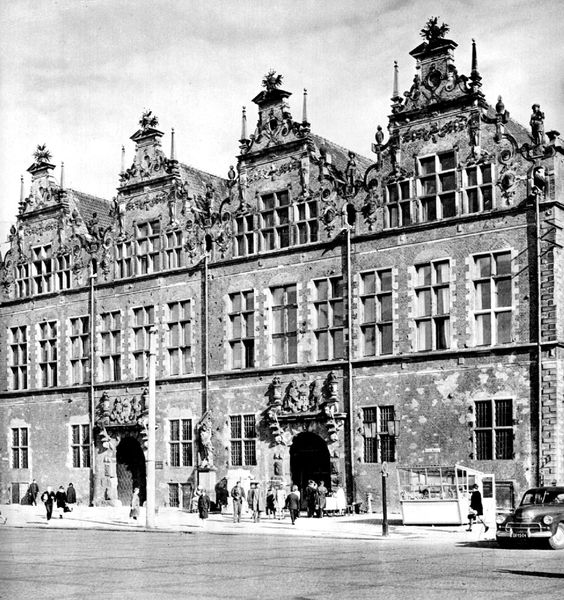
Titel: Großes Arsenal (Grosse Waffenkammer)
Künstler: Antonius van Opbergen
Standort: Danzig (Gdansk), Großes Arsenal (EU - PL)
Schlagwörter: himmel, weiß, menschen, stadt, fenster, schwarz, strasse, gebäude, haus, architektur, stein, häuser, spitzen, renaissance, arbeit, fassade, giebel, platz, auto, industrie, verzierung, foto, vier, eingang, dreistöckig, torbogen, schwarzweiss, rathaus, tore, skulpturen, mauern, parkplatz, fensster, fensterkreuze